Question: I've created an <URL> which has sub items with 'CheckBoxes'. It's quite simple but the problem is for some reason it keeps on displaying True/False value next to checkbox. I could hide it with setting width 23-30. It's like it's using the true/false value from database but instead of just using it for checkbox it's also displaying it.

So any way to get rid of it?
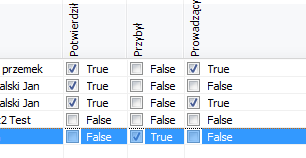
Answer: To fix that one has to set 'OwnerDraw' to 'True' on an 'ObjectListView'. Took me a while to figure out.